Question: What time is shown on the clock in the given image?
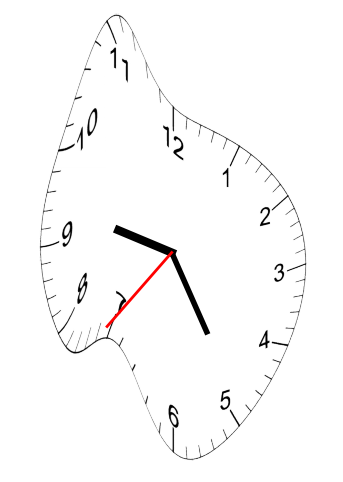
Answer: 09:24:36